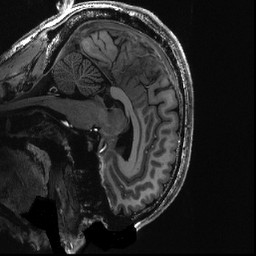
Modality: T1w
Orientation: sagittal
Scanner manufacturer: siemens
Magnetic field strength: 6.98 T
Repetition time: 2.6 s
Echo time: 0.00343 s